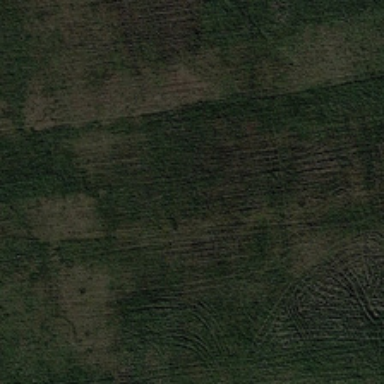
It is a large piece of meadow .